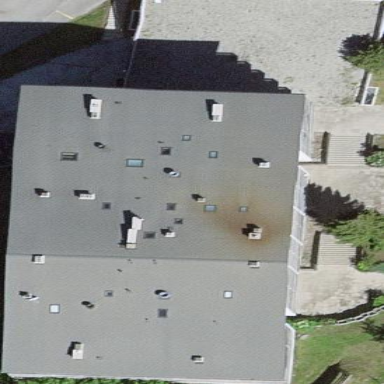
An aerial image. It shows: View of apartment building.